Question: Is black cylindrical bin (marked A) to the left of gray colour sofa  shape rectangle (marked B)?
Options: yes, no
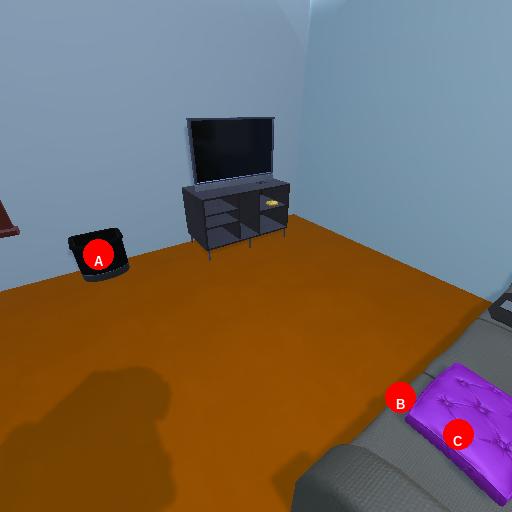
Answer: yes